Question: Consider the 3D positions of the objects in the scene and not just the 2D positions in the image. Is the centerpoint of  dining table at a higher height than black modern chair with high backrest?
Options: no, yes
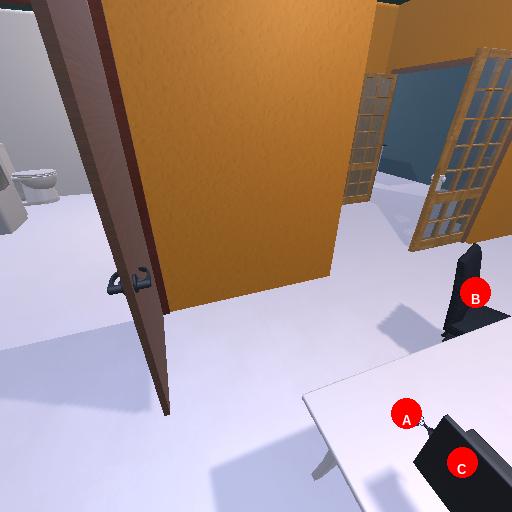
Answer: no